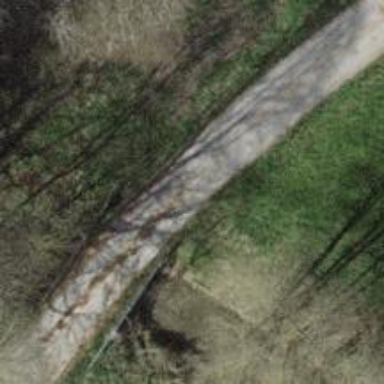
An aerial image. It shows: Driveway that functions as bridge.